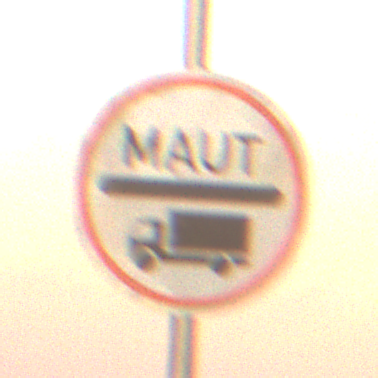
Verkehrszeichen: Mautpflicht
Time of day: SunriseSunset
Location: Outdoor (Nature)
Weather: PartlyCloudy
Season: NotSpecified
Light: Natural